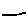
Label: line